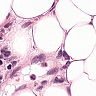
Metastatic tissue present: yes